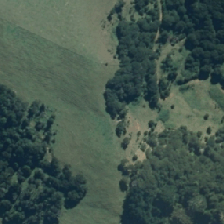
Land cover: manuka_kanuka